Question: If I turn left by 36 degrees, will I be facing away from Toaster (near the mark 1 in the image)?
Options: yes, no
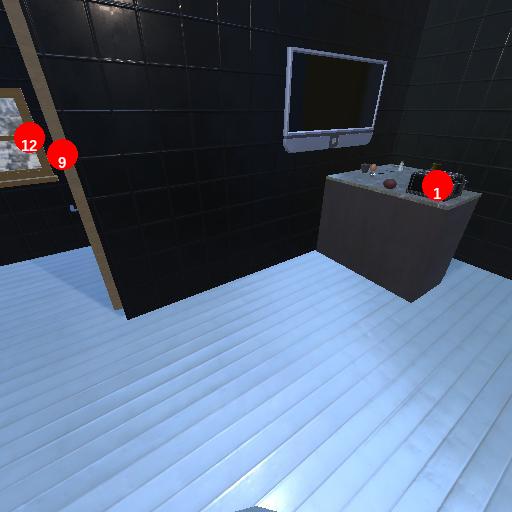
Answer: yes